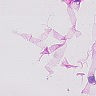
Metastatic tissue present: no